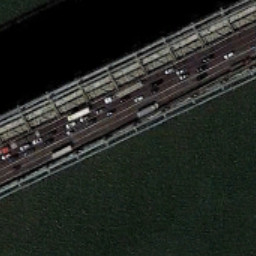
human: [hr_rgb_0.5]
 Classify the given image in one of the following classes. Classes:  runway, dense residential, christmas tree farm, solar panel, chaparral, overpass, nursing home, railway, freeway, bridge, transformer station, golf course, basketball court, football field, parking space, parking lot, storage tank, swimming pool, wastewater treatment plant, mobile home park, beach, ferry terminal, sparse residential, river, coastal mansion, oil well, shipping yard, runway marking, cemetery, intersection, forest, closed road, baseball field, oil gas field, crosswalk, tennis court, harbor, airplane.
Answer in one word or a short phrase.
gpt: bridge